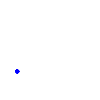
Particle: pion